Field crop: maize
Growth stage: 2
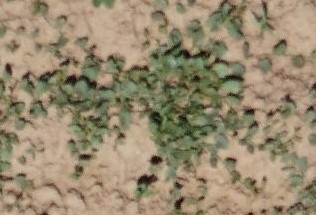
Species: convolvulus